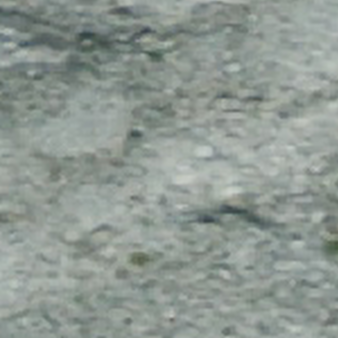
Label: other